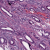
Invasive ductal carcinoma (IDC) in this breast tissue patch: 1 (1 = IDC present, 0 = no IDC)